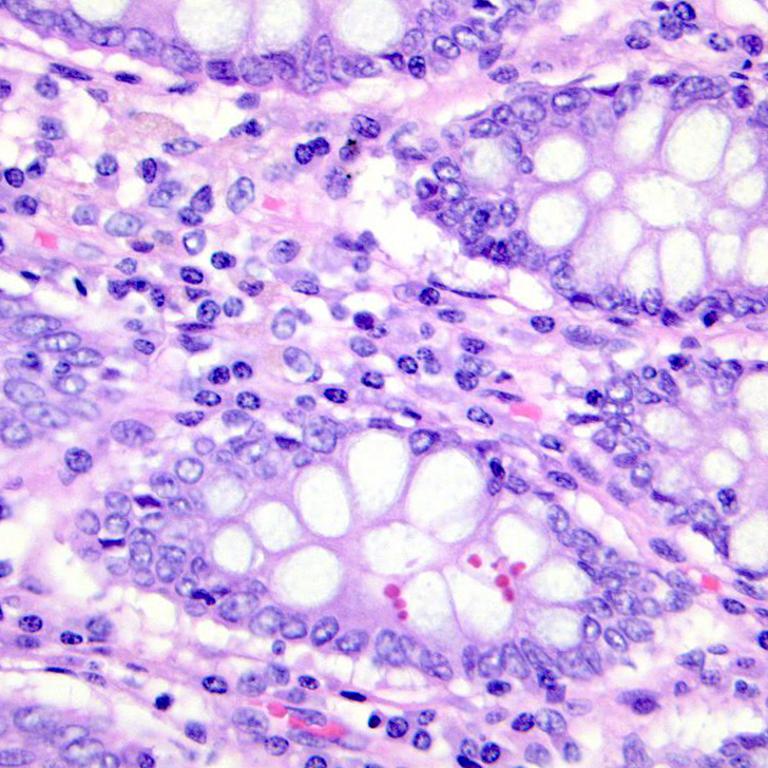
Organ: colon
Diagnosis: benign